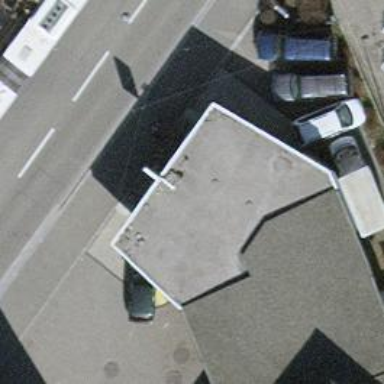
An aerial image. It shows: Fuel station.